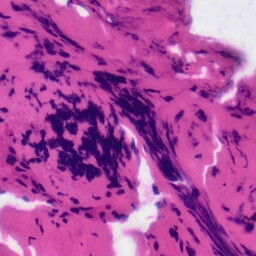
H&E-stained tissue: Tonsil